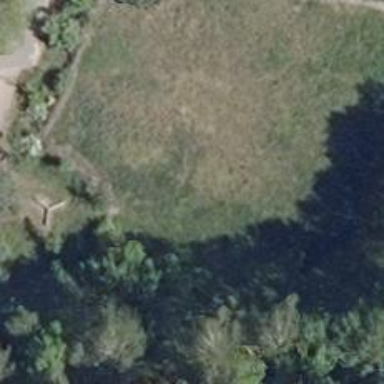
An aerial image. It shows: Shelter that serves as hunting stand.